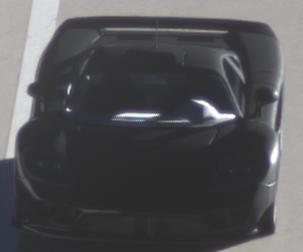
Make: Saleen
Model: S7
Detailed model: -
Model produced from: 2000
Model produced until: 2008
Doors: 2
Color: black
Road condition: wet road
Daytime: sunrise or sunset
Contrast: high contrast